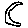
Label: moon